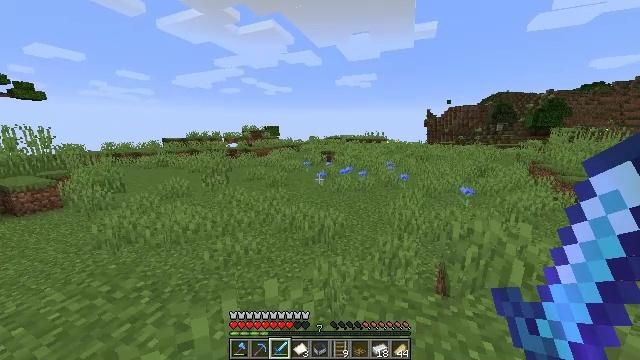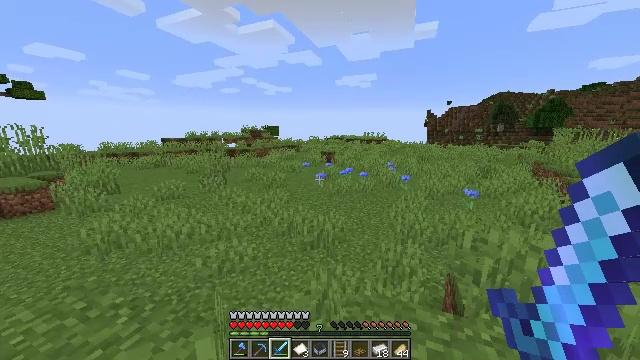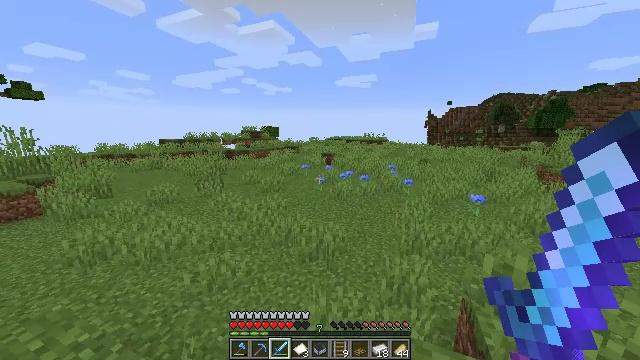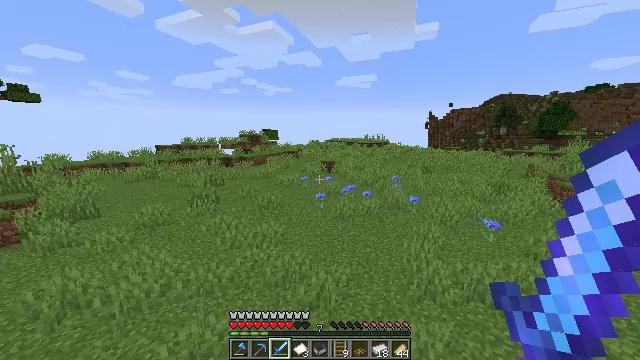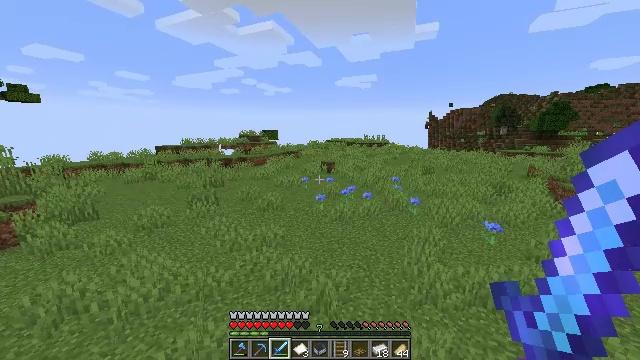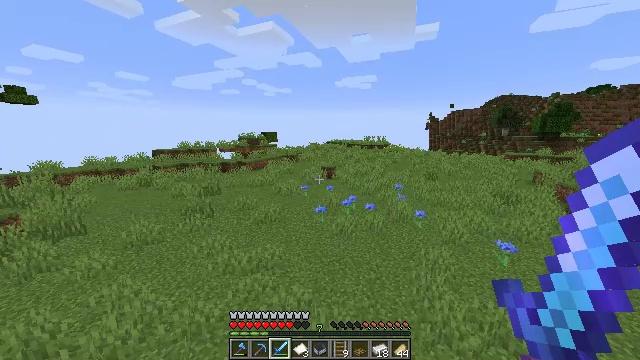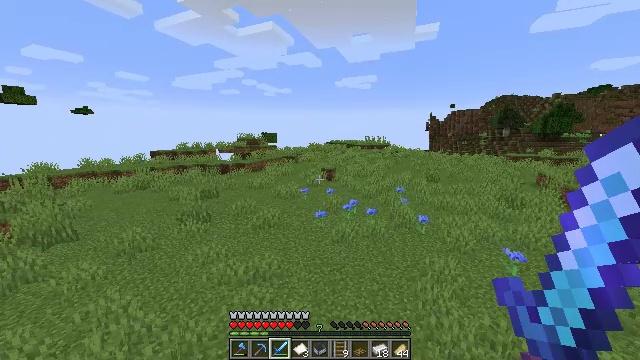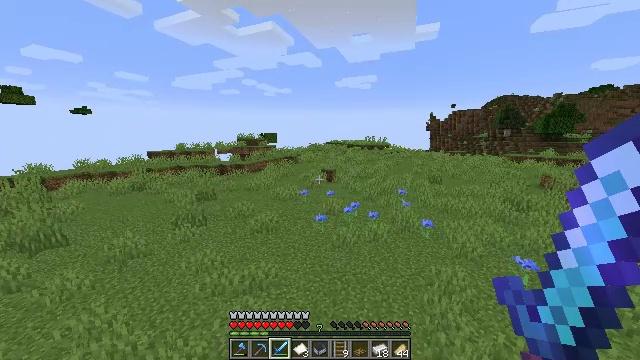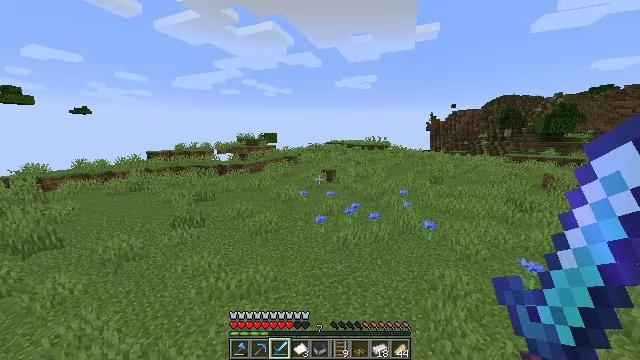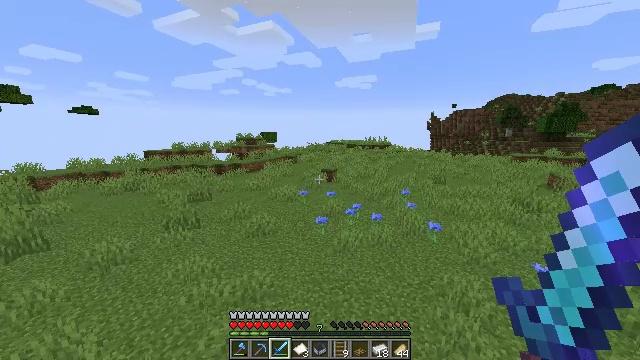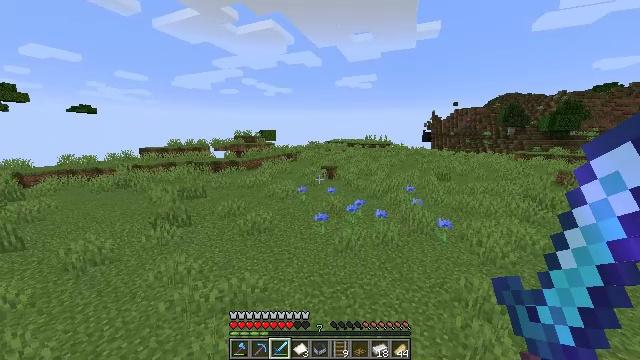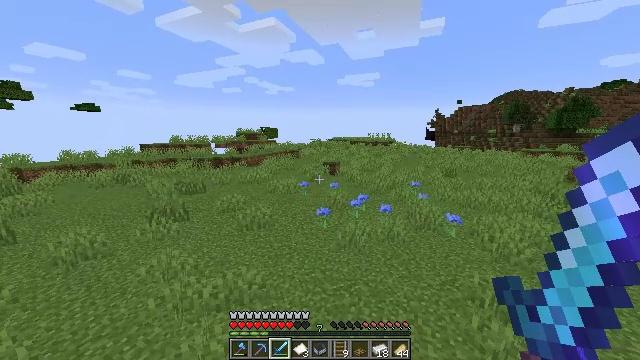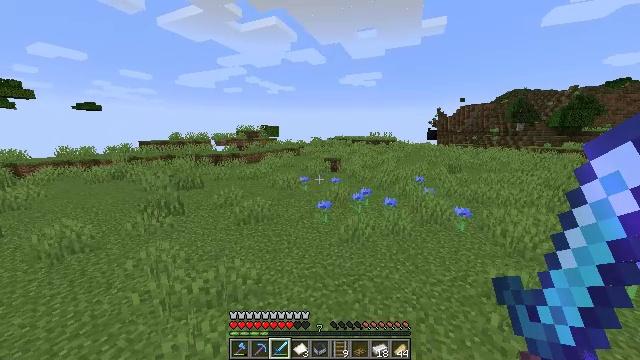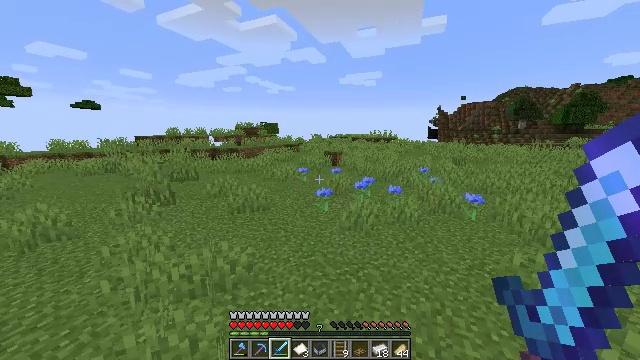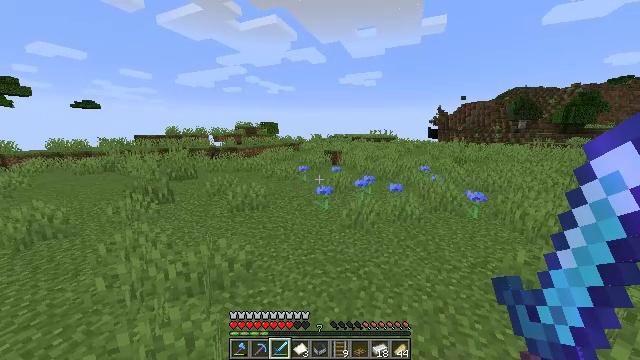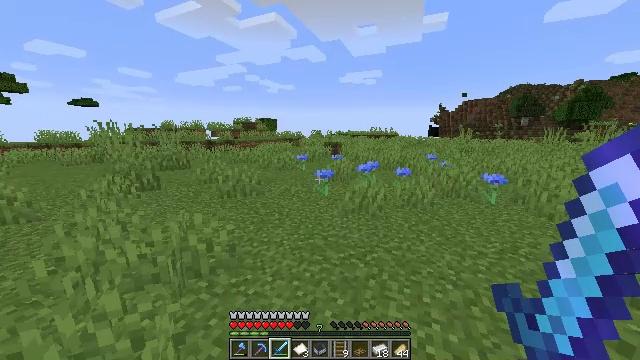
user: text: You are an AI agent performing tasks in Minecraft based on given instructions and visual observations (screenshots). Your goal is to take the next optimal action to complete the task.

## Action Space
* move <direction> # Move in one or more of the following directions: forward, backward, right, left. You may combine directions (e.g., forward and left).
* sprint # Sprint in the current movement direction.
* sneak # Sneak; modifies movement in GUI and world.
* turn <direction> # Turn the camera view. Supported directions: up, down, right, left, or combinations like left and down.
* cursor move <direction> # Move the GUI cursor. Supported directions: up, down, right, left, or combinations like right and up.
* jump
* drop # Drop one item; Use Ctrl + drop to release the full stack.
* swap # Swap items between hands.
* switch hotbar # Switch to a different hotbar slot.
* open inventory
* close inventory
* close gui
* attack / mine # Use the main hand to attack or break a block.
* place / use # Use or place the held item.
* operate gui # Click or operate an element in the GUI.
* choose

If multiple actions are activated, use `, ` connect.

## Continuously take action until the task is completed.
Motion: motion action
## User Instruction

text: Mine the sugar cane near rivers.
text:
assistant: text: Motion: move forward, sprint, jump
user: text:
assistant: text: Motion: move forward, sprint, jump
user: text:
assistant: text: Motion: move forward, jump
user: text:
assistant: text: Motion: move forward, jump
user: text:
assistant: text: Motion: move forward, jump
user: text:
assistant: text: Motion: move forward, jump
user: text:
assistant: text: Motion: move forward, jump
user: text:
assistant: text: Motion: move forward, jump
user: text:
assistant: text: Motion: move forward, jump
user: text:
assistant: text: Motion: move forward, jump
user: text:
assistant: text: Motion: move forward, sprint, jump
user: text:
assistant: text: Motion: move forward, sprint, jump
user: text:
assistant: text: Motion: move forward, sprint, jump
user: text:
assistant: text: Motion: move forward, sprint, jump
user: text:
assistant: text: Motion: move forward, jump
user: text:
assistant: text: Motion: move forward, jump
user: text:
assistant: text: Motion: move forward, jump
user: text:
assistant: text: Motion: move forward, jump
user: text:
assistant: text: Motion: move forward, jump
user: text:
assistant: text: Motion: move forward, jump
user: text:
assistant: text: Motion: move forward, jump
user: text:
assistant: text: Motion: move forward, jump
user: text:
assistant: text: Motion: move forward, jump
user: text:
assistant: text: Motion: move forward, jump
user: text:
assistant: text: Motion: move forward, jump
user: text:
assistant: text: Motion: move forward, jump
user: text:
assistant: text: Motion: move forward, jump
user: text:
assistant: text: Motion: move forward, jump
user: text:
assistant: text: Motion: move forward, jump
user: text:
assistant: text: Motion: move forward, sprint, jump